Question: Just in the process of learning Docker. Tried to run the hello-world example:
'''
# docker run hello-world
'''
Worked.
Removed the image using
'''
# docker image rm -f <image-id>
'''
Worked.
'''
# docker images
'''
Shows no images.
Now, if I try to run the hello-world example again, it shows this:

It mentions:
'''
2db29710123e: Already exists
'''
Does this mean, the image already exists on the local host machine, or the image does exist on the Docker Registry, and this is a new pull?
Any insight would be much appreciated.
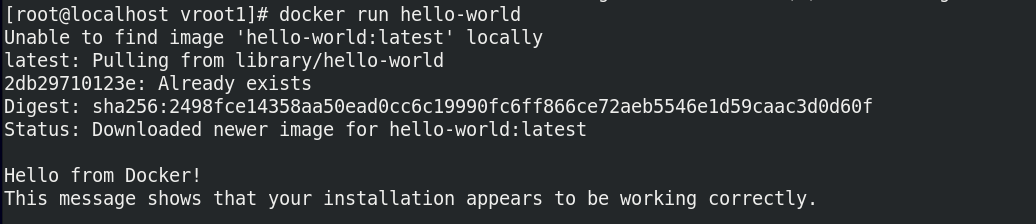
Answer: When Docker says that '2db29710123e: Already exists', yes, it already exists on your local machine. It doesn't exist as part of the 'hello-world' image though, because you force-removed that beforehand. However, why did you have to force-remove it in the first place? Why wasn't a regular remove enough? Here is the message it shows, when running 'docker image rm hello-world':
> Error response from daemon: conflict: unable to remove repository reference "hello-world" (must force) - container 4d198a310ed5 is using its referenced image feb5d9fea6a5
This means you still have a container (from the previous hello-world test) which references that image. So when you force-remove, the image (tag or label) is removed from 'docker images', but the underlying data is still there, locally, because of the existing container.
However, if you remove the container (with 'docker container rm' or 'docker container prune' for example) before running the hello-world test again, you will pull the image from the repository, because it doesn't exist locally anymore. And if you remove the container before removing the image, you won't need the force-remove anymore, either.